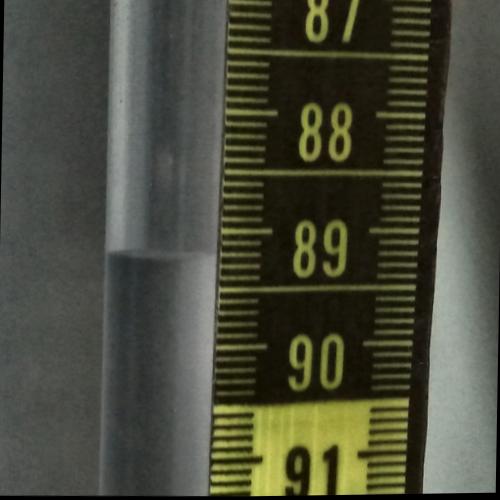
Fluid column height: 89.2 cm